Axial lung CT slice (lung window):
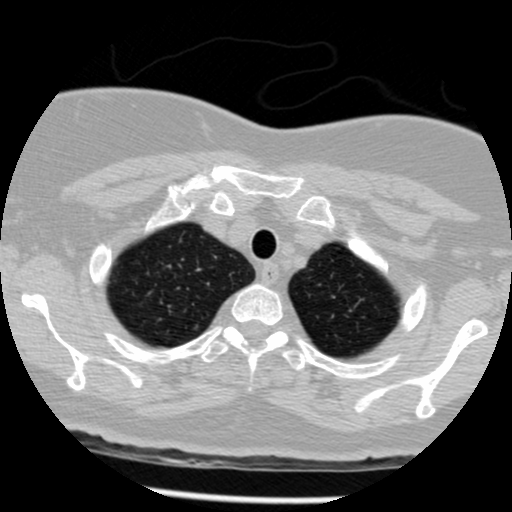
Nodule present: no